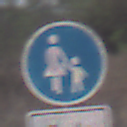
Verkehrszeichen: Gehweg
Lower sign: HinweisDurchVerbaleAngabe2
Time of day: SunriseSunset
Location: Outdoor (Nature)
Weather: Clear
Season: NotSpecified
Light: Natural